Field crop: maize
Growth stage: 2
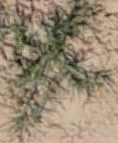
Species: salsola